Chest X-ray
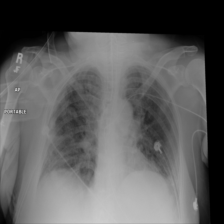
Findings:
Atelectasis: negative
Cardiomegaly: negative
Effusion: negative
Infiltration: positive
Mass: negative
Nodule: negative
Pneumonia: negative
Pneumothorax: negative
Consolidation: negative
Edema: negative
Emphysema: negative
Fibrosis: negative
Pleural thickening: negative
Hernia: negative